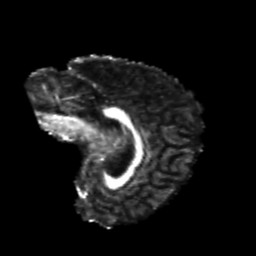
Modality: FA
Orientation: sagittal
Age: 22
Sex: female
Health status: healthy
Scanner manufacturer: philips
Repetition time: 7.391 s
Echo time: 0.08599 s